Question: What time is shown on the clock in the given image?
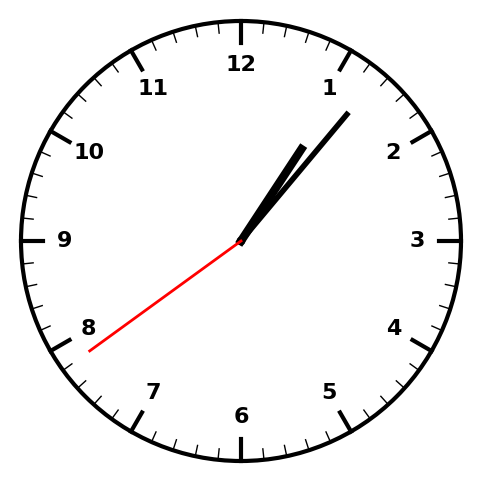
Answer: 01:06:39